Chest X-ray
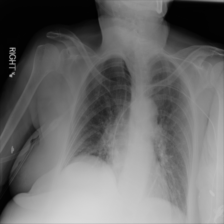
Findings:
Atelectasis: negative
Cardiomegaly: negative
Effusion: negative
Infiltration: negative
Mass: negative
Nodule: negative
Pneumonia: negative
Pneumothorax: negative
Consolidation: negative
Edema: negative
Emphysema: negative
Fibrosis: negative
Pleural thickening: negative
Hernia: negative